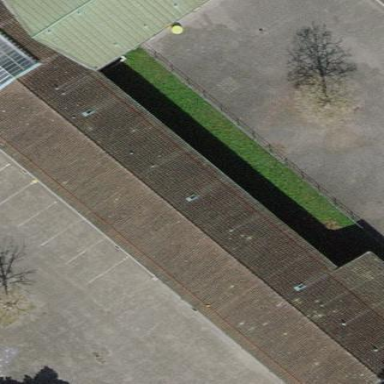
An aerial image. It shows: School building.